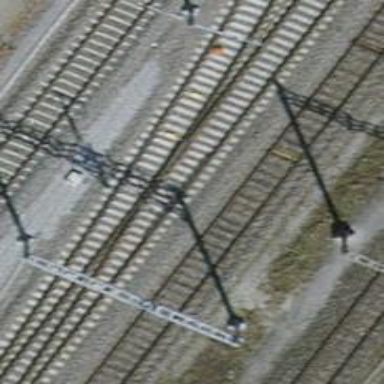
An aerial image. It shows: Rail siding with electrified tracks using contact line.